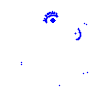
Particle: electron